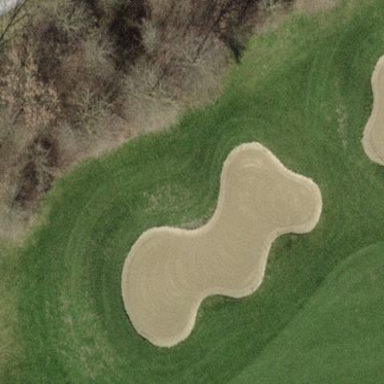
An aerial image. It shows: Sand bunker on golf course.